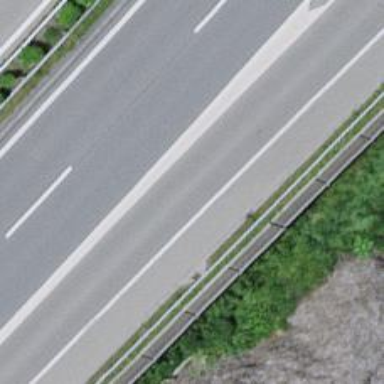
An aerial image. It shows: Asphalt motorway link.